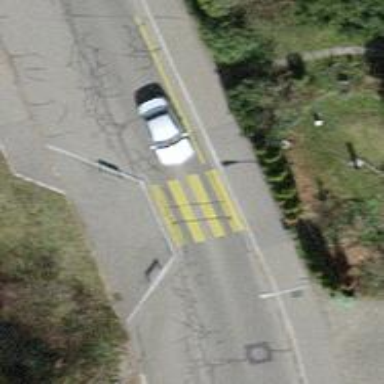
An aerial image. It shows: Uncontrolled crossing with choker traffic calming feature.